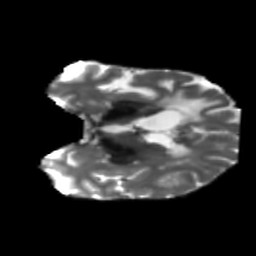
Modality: T2w
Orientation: coronal
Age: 46
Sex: male
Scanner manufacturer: siemens
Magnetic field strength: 3 T
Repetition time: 5.47 s
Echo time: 0.0854 s